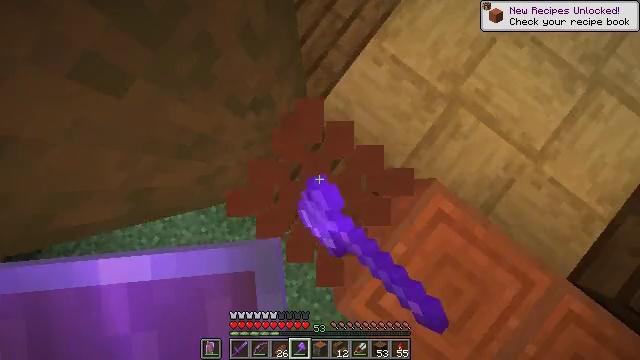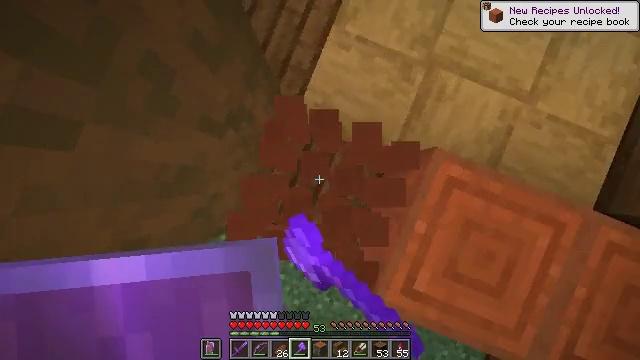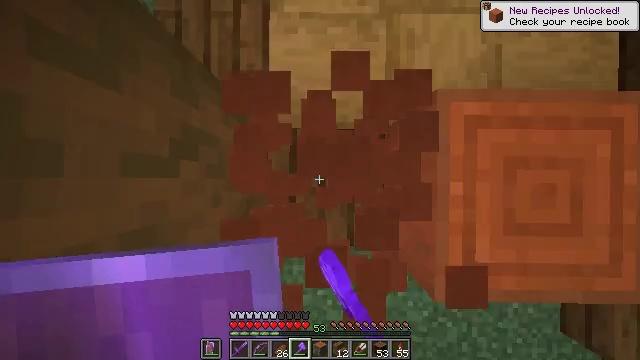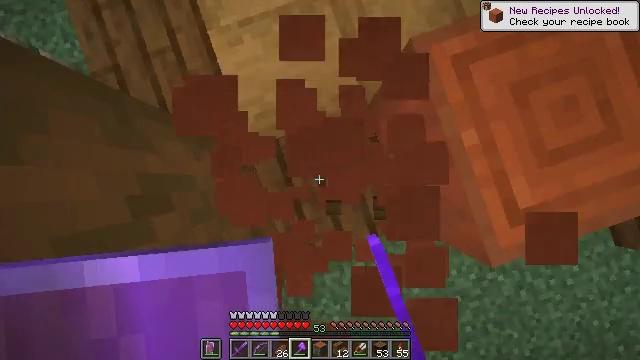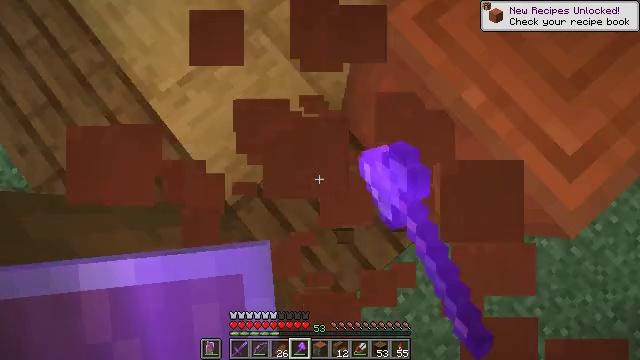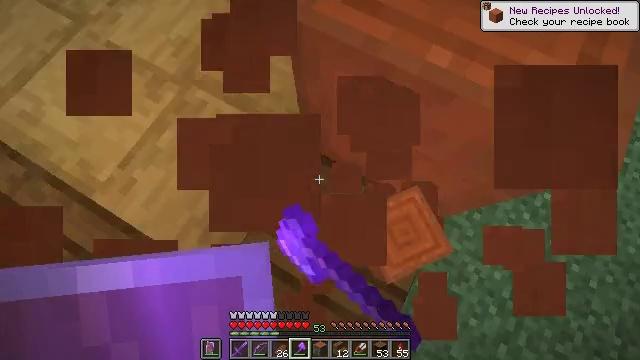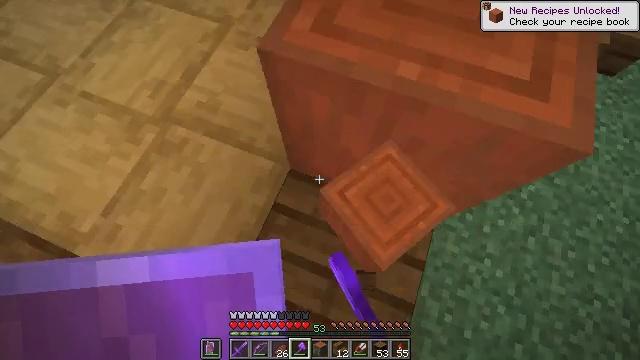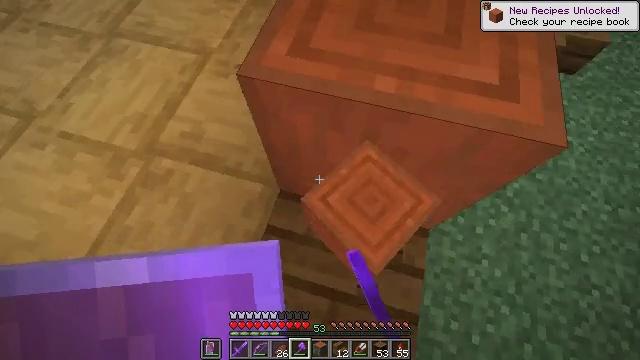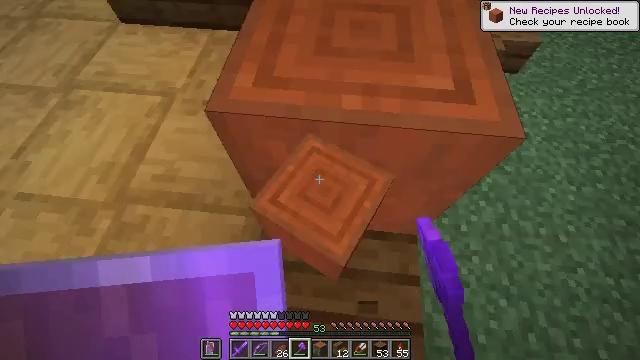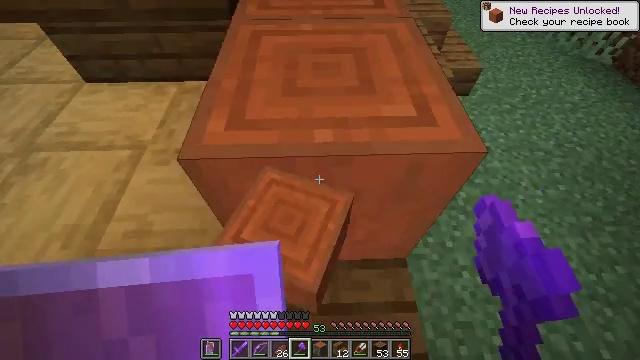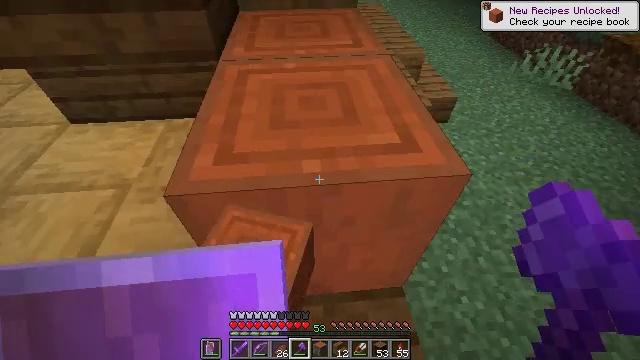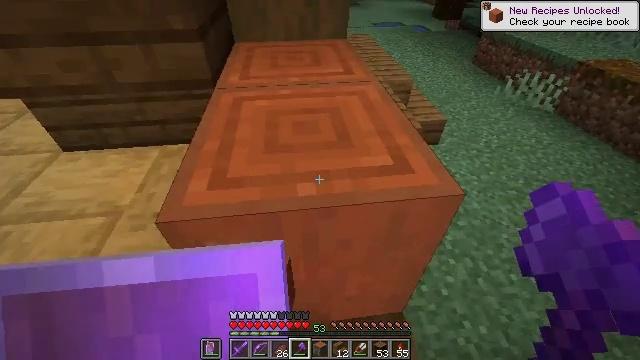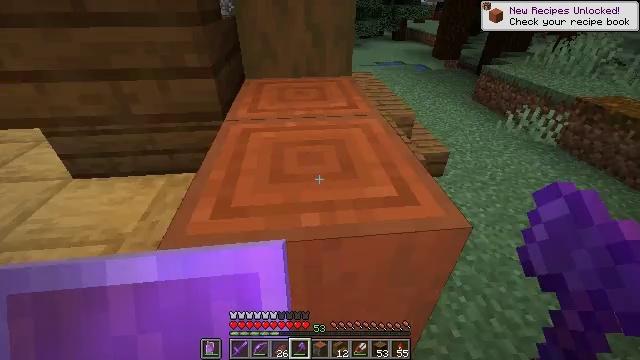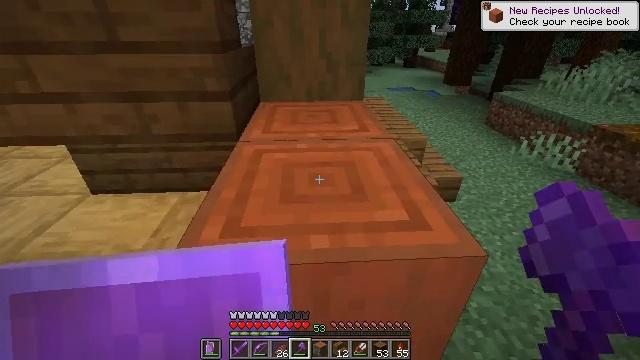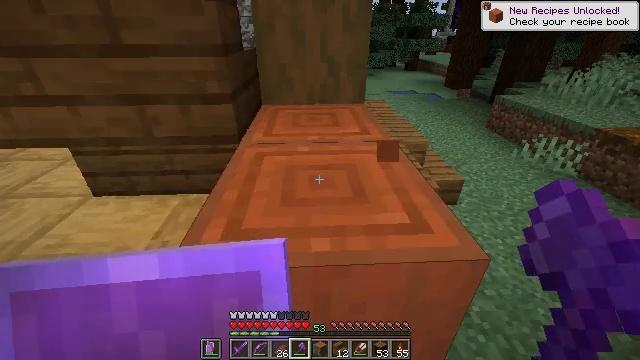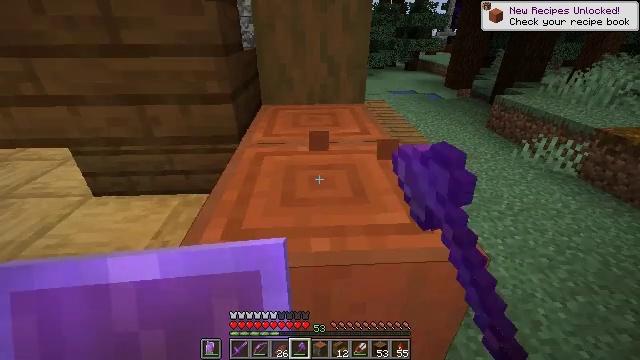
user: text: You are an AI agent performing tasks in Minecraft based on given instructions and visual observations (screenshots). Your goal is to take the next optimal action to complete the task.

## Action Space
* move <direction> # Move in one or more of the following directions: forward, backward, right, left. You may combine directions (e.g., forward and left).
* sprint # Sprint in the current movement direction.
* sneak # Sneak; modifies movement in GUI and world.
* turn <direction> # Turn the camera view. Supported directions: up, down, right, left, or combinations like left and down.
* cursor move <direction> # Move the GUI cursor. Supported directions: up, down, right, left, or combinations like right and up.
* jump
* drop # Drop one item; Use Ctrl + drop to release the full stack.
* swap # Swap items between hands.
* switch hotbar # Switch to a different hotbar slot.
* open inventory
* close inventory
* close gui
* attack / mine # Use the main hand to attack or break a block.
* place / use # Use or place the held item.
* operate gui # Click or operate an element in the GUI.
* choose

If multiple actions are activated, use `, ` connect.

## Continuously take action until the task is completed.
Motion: motion action
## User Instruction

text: Harvest the stripped acacia log.
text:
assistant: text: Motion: turn right and down, attack / mine
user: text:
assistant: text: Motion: turn right and down, attack / mine
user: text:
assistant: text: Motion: turn right, attack / mine
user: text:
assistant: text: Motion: turn right and up
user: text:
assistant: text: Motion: turn right and up
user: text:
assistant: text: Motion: turn right and up
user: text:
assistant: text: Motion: turn right and up
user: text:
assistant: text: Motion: turn right and up
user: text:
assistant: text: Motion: turn right and up
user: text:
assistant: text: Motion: turn right and up
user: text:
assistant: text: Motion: turn right and up
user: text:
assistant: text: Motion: turn left and up
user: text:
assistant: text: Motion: turn left and up
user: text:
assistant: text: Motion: attack / mine
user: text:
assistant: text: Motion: attack / mine
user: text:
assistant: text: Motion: attack / mine
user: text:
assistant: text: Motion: attack / mine
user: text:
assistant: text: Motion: attack / mine
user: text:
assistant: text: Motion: move forward, attack / mine
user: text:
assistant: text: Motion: move forward, attack / mine
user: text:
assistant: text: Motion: move forward, attack / mine
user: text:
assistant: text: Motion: move forward, attack / mine
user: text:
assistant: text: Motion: move forward, attack / mine
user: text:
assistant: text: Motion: move forward, attack / mine
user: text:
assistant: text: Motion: move forward
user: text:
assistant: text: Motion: no_op
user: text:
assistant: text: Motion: no_op
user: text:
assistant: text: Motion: no_op
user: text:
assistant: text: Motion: turn down
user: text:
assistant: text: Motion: turn down